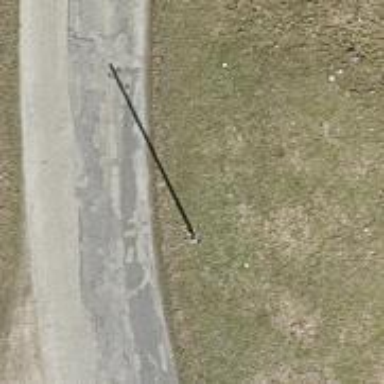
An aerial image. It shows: Power pole.